Question: I have a simple layout-- three colored boxes that just follow one after another in the code, all designed to fill a fixed-width 'div'. Why doesn't isotope bring the blue box up next to the green box? My goal is to have all the boxes fill as much of the space as possible.

The code is super straightforward:
'''
<style>
.video {
width:435px;
height:265px;
margin:20px;
background-color:yellow;
}
.tweet {
width:200px;
height:165px;
background-color:green;
}
.post {
width:206px;
height:260px;
background-color:blue;
}
#iso {
width:970px;
border:solid 1px red;
}
</style>
<div id='iso'>
<div class='b video'></div>
<div class='b tweet'></div>
<div class='b post'></div>
<div class='b video'></div>
<div class='b tweet'></div>
<div class='b post'></div>
<div class='b video'></div>
<div class='b tweet'></div>
<div class='b post'></div>
</div>
$(function () {
$('#iso').isotope({
itemSelector: '.b',
layoutMode: 'masonry'
});
});
'''
Feel free to play with it here:
<URL>
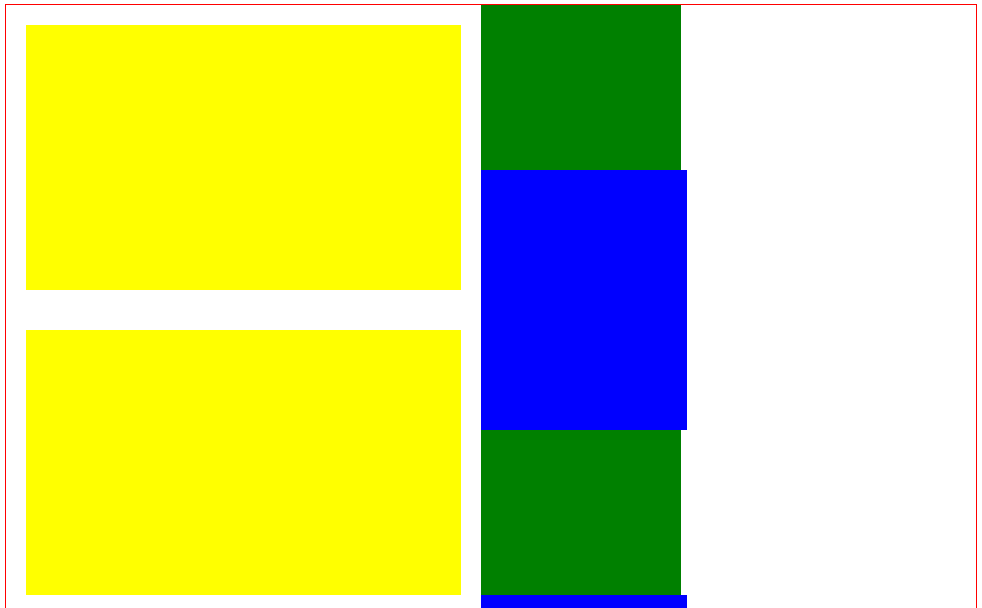
Answer: Try using:
'''
$('#iso').isotope({
itemSelector: '.b',
layoutMode: 'fitRows'
});
'''
I think this is the effect you're trying to achieve.
Fiddle: <URL>